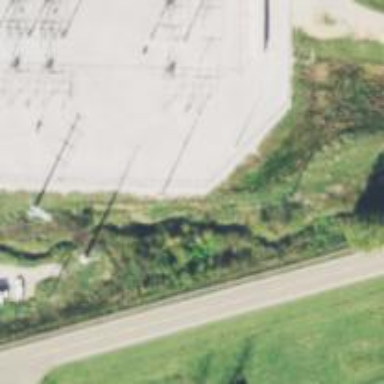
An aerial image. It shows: Power pole.